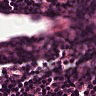
Metastatic tissue present: no